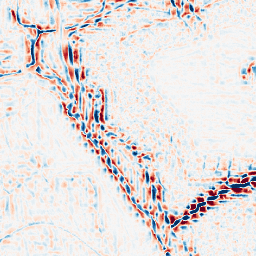
Category: wavelet
Decomposition family: wavelet_reverse_biorthogonal
Decomposition parameters: wavelet: rbio2.4
level: 3
Upsampling method: sinc_hamming
Upsampling parameters: scale: 4
kernel_size: 8
Upsampling scale: 4